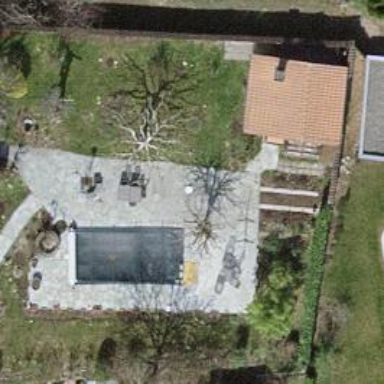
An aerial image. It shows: Garden with deciduous broadleaved trees.